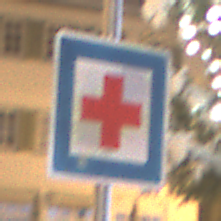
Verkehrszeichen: ErsteHilfe
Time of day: Night
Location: Outdoor (Urban)
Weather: Overcast
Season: Winter
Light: Artificial